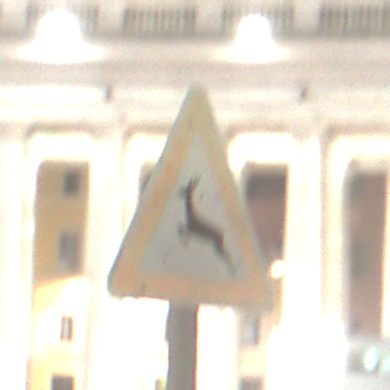
Verkehrszeichen: WildwechselRechts
Umgebung: Outdoor, Urban
Tageszeit: Night
Wetter: PartlyCloudy
Licht: Artificial
Jahreszeit: NotSpecified
Kontrast: HighContrast